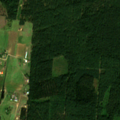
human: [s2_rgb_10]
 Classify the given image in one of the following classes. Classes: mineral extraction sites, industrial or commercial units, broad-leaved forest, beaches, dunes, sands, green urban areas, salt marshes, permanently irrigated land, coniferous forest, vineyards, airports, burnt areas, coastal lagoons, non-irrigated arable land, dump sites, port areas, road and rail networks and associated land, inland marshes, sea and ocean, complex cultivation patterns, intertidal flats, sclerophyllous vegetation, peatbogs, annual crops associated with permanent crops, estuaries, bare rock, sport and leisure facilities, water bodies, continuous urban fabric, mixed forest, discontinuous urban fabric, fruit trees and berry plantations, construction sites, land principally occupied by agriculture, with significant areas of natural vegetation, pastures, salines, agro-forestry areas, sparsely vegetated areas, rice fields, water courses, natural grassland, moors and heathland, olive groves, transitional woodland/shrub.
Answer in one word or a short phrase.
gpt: complex cultivation patterns, coniferous forest